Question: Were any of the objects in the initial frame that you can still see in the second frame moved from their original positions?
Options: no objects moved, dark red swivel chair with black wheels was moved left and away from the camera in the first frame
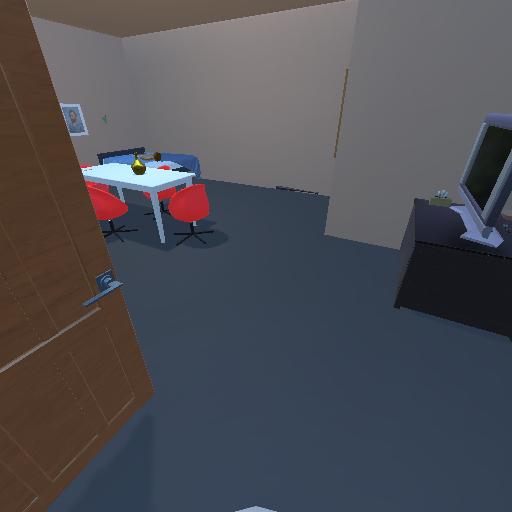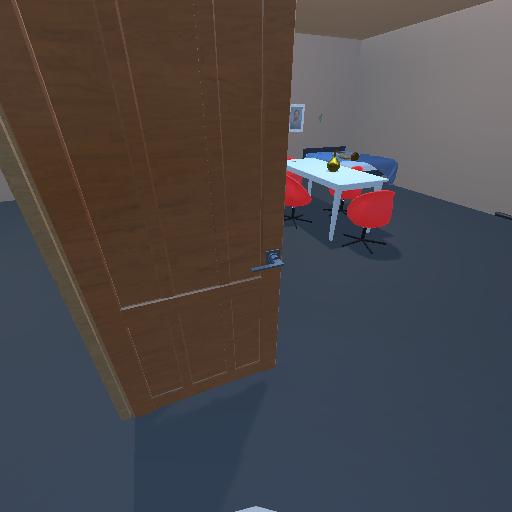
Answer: no objects moved